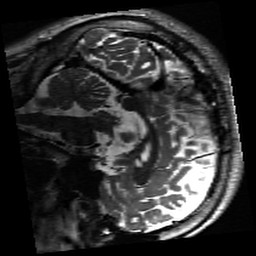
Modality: inplaneT2
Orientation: sagittal